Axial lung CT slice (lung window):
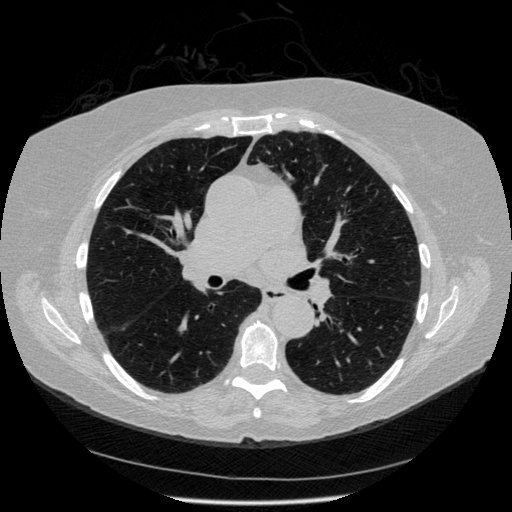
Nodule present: no